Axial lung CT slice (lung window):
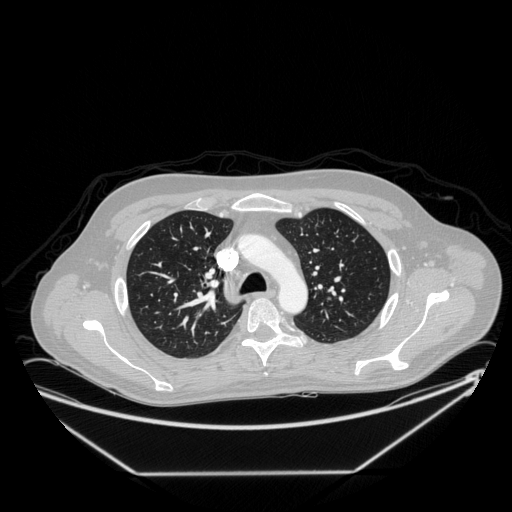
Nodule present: no